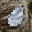
Label: 0